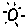
Label: sun